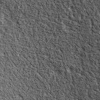
Atmospheric dust classification: not_dusty